Question: i have a project in eclipse that i work with SVN.
i need to upload a jar file to "referenced libraries" yet all i managed to do is uploading it to the main directory.

for some reason the file was uploaded to the main server directory instead of to referenced libraries which there it stayed local. i built the file path correctly i think. in the first place the JAR file was only on the referenced libraries.
how can i fix it?
thx
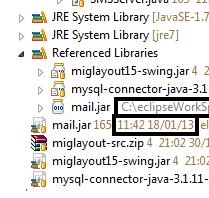
Answer: I usually put the .jar that need to be referenced libraries in a lib directory under the project main directory. This way, when I checkin the project into SVN, the lib directory gets there as well.